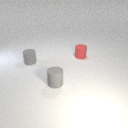
small red rubber cylinder to the right of small gray rubber cylinder